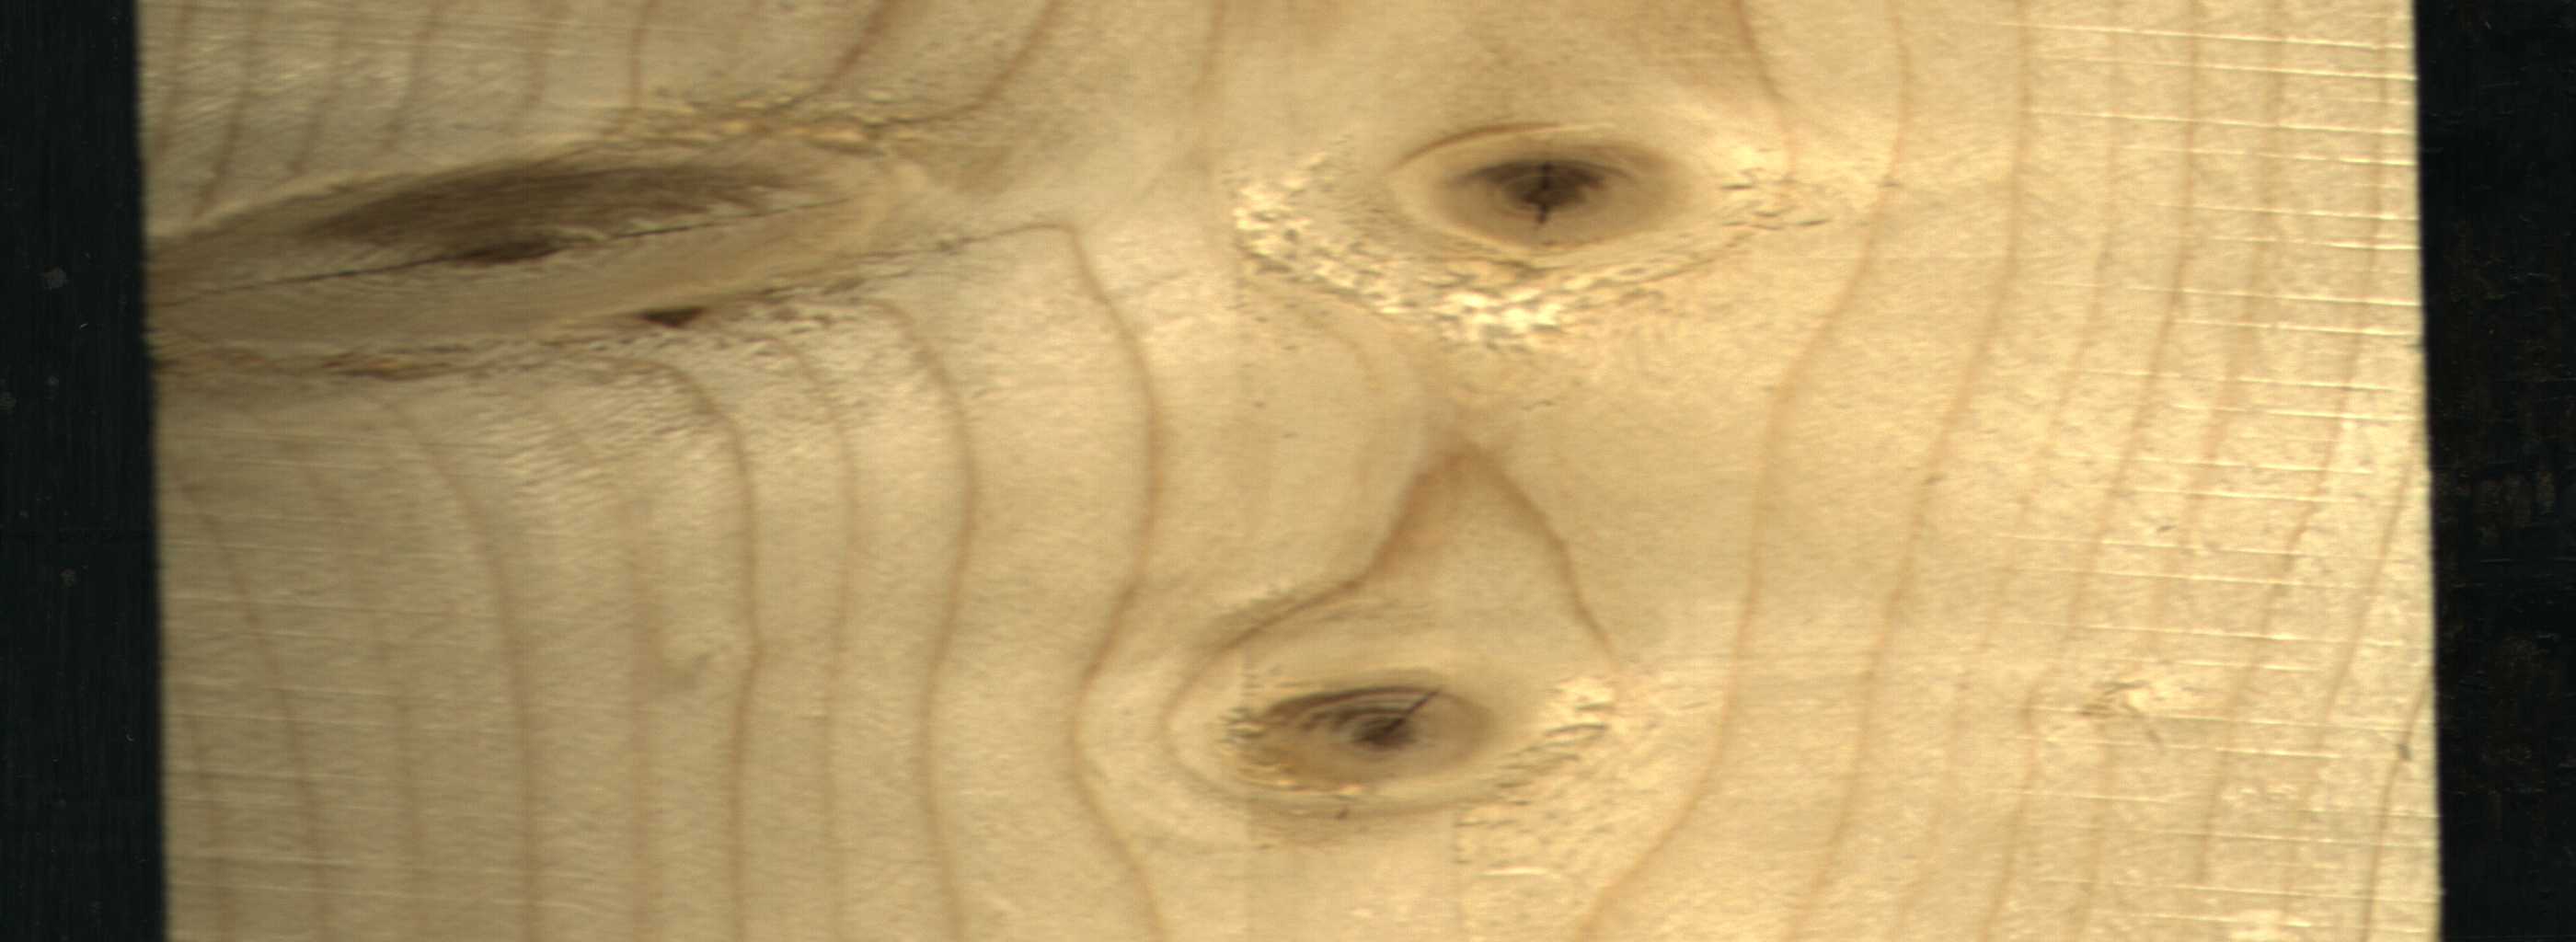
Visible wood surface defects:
knot_with_crack
knot_with_crack
knot_with_crack